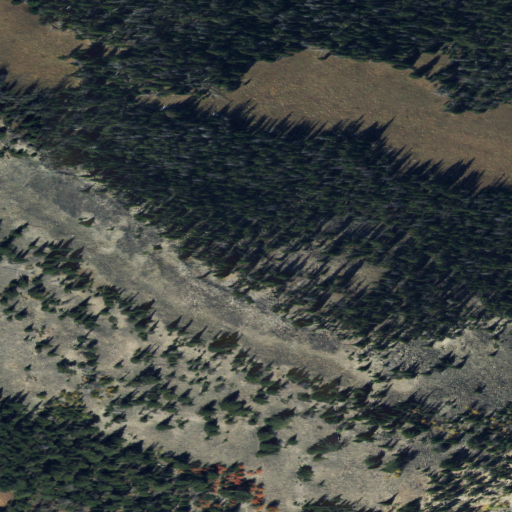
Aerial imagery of mountain in Montana named Burnt Top containing evergreen forest, shrub, and grassland